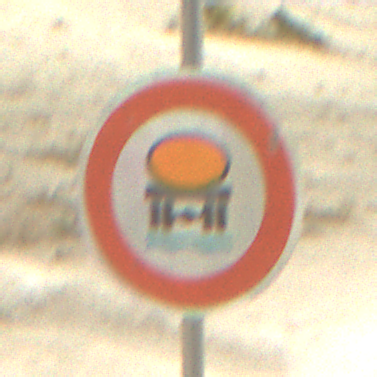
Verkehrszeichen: VerbotFahrzeugeWassergefaehrdenderLadung
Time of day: Midday
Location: Outdoor (Beach)
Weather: PartlyCloudy
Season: NotSpecified
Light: Natural